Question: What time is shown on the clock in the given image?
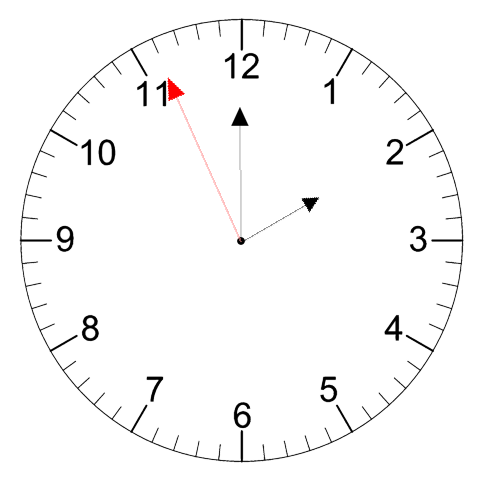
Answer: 01:59:56